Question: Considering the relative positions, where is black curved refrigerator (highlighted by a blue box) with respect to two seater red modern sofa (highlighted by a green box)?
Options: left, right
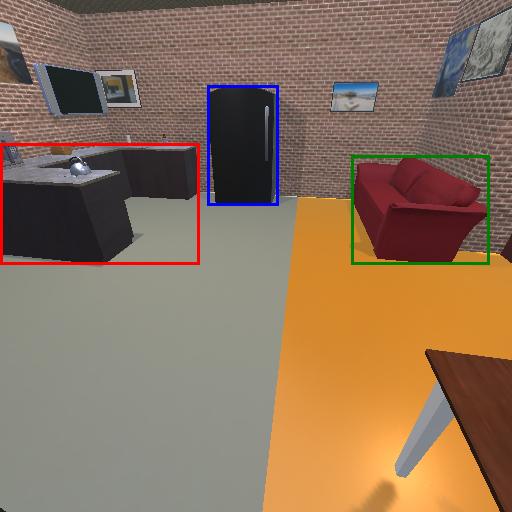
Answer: left